Interaction volume radius: 5 \u00c5
Interaction volume height: 25 \u00c5
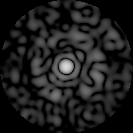
Disorder parameter: 0.8657